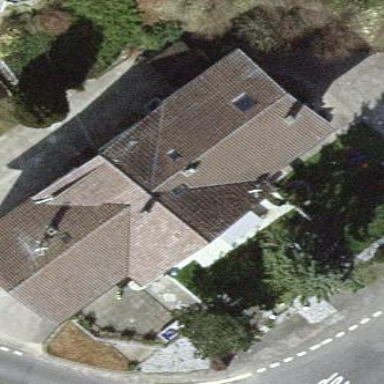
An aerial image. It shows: Simple house.